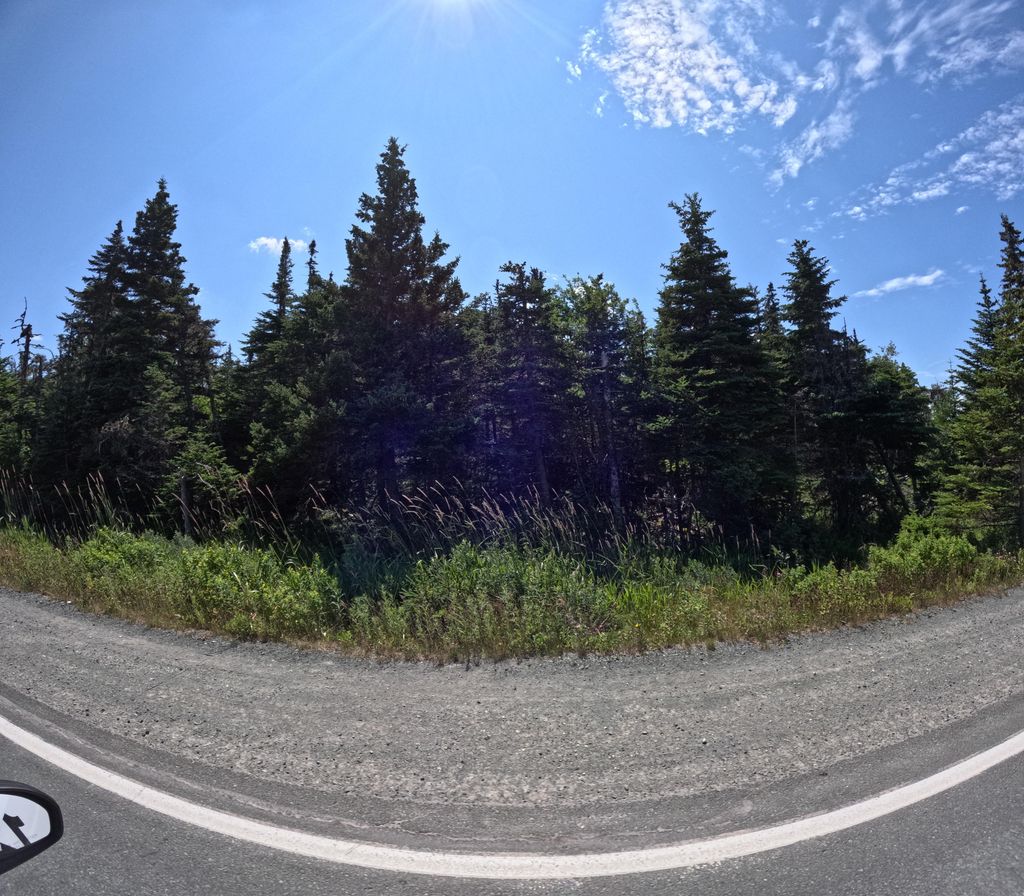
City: st_johns